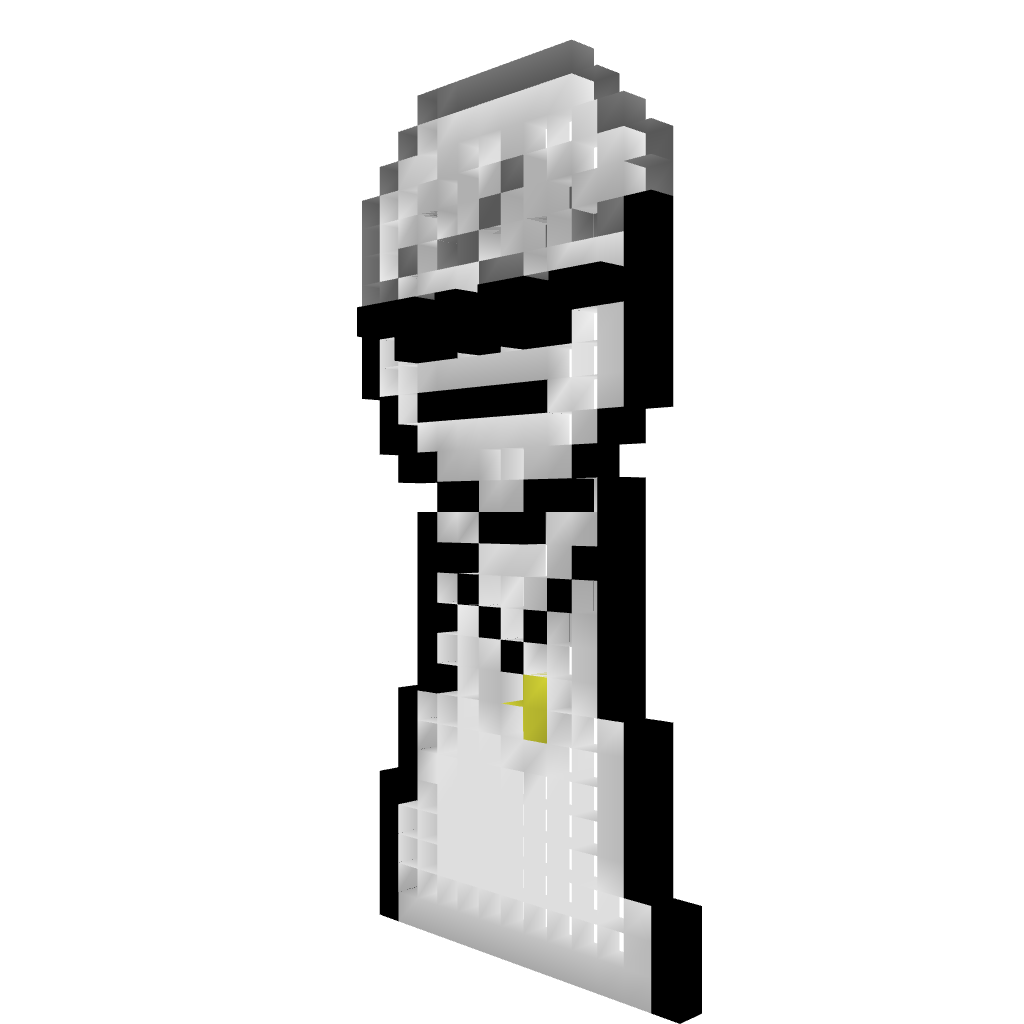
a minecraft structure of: i like trains cool bad low quality